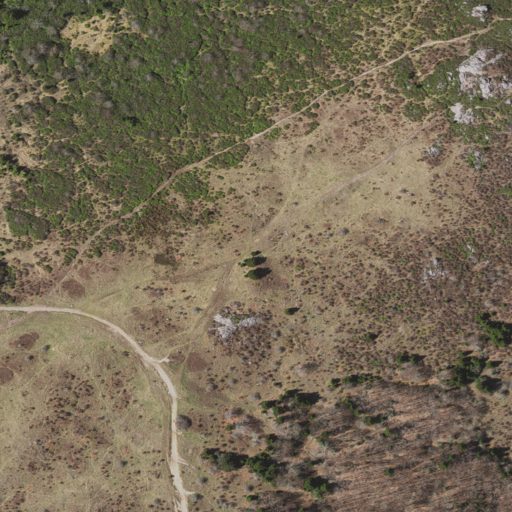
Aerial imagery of gap in Virginia named Massie Gap containing mixed forest, pasture, shrub, and deciduous forest